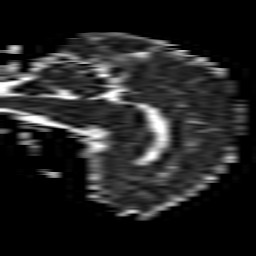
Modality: ADC
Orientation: sagittal
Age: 53
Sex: male
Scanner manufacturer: philips
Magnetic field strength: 1.5 T
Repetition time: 3.507 s
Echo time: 0.07039 s